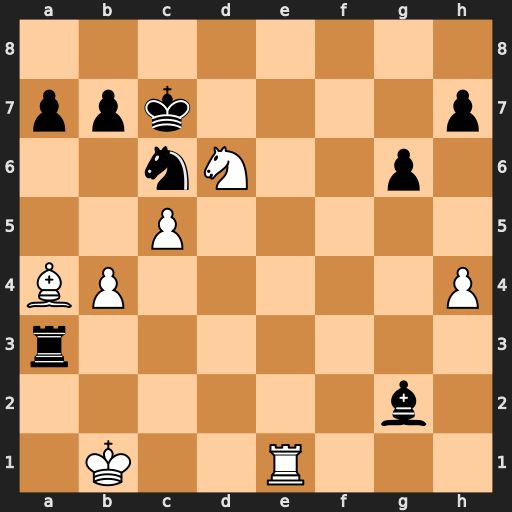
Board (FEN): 8/ppk4p/2nN2p1/2P5/BP5P/r7/6b1/1K2R3
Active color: w
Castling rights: -
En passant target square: -
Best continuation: Nb5+ Kc8 Nxa3